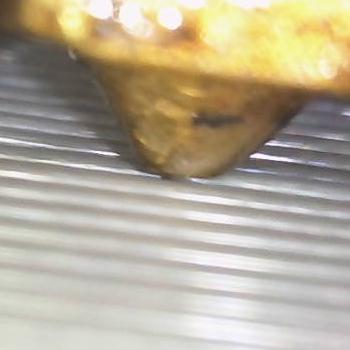
Flow rate: 88%